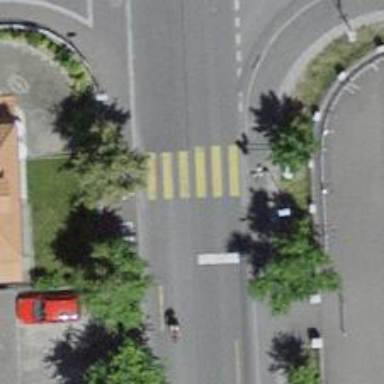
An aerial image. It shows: Tertiary road with asphalt surface. Both sides of the road have sidewalks and there is dedicated cycle lane.